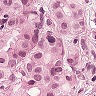
Metastatic tissue present: yes